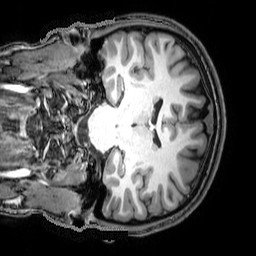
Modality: T1w
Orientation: sagittal
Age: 20
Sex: male
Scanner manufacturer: philips
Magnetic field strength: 3 T
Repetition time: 8.2 s
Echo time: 3.754 s